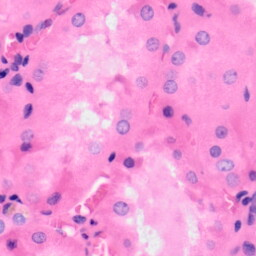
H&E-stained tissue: Kidney